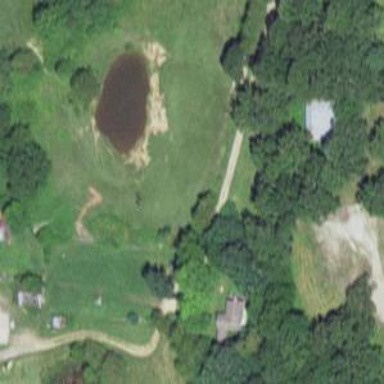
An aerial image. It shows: Driveway.